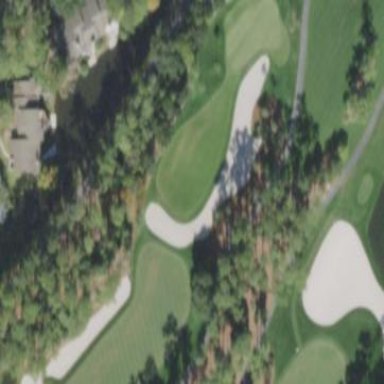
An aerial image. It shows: Sand bunker on golf course.